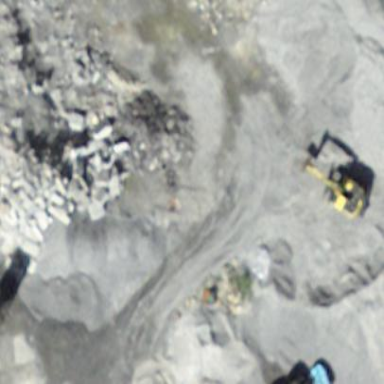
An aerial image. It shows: Quarry area.